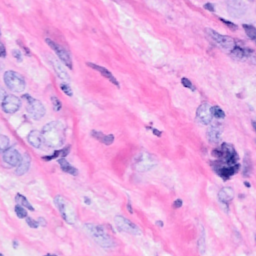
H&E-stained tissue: Breast